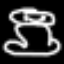
Label: frog